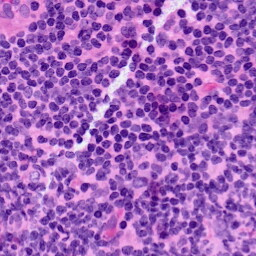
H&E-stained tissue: LymphNode